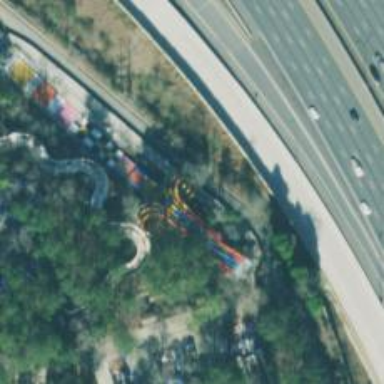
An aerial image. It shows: Water slide attraction.